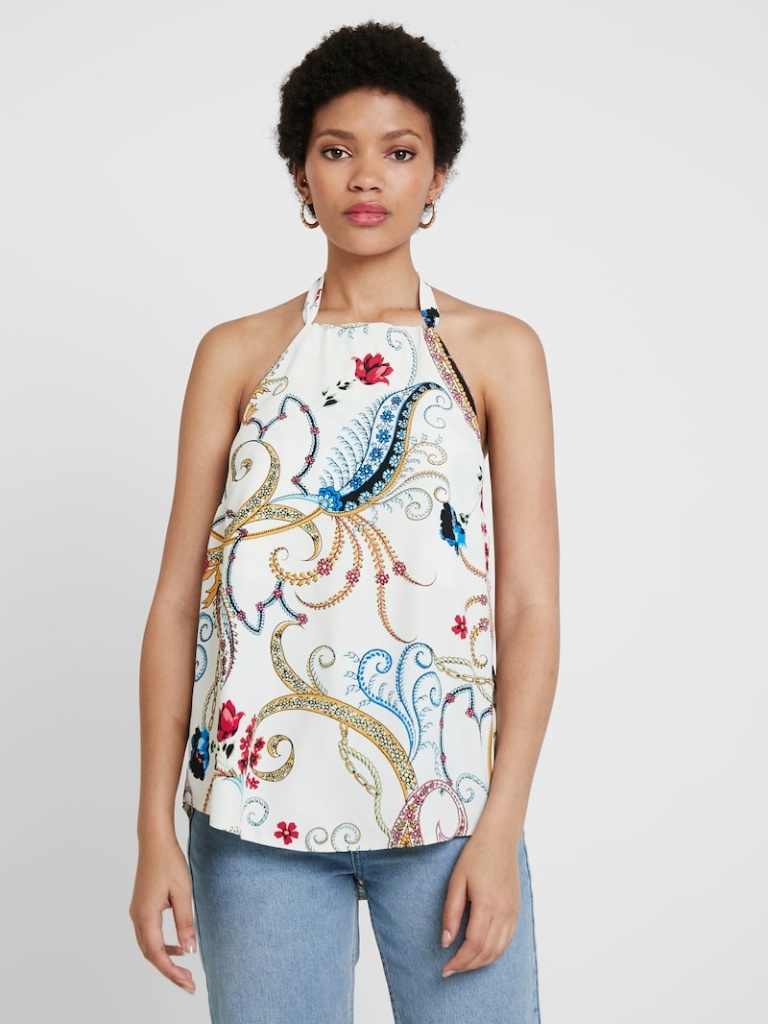
satin loose sleeveless hip length Untucked halter halter